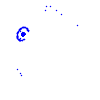
Particle: pion